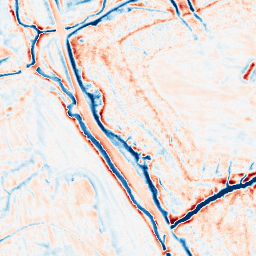
Category: edge_preserving
Decomposition family: bilateral
Decomposition parameters: d: 15
sigma_color: 75
sigma_space: 75
Upsampling method: regularized
Upsampling parameters: scale: 2
lambda_reg: 0.01
Upsampling scale: 2